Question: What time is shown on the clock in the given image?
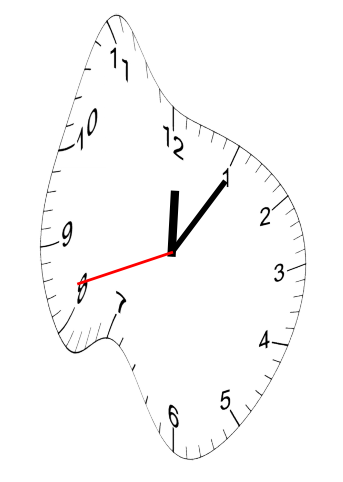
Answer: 12:05:42